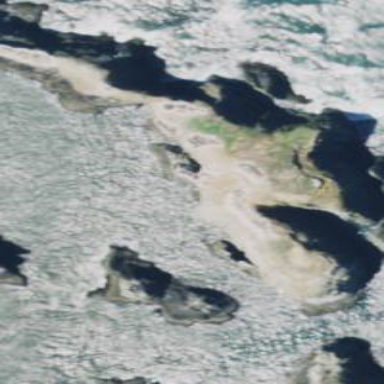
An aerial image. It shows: Landscape dominated by bare rock.